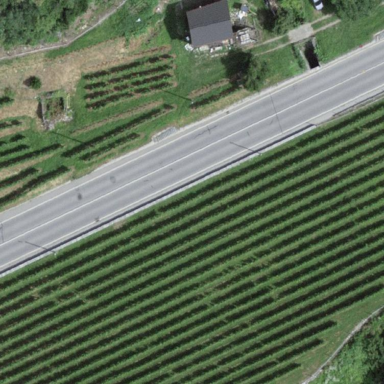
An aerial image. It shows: Vineyard where grapes are grown.